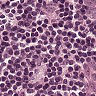
Metastatic tissue present: yes